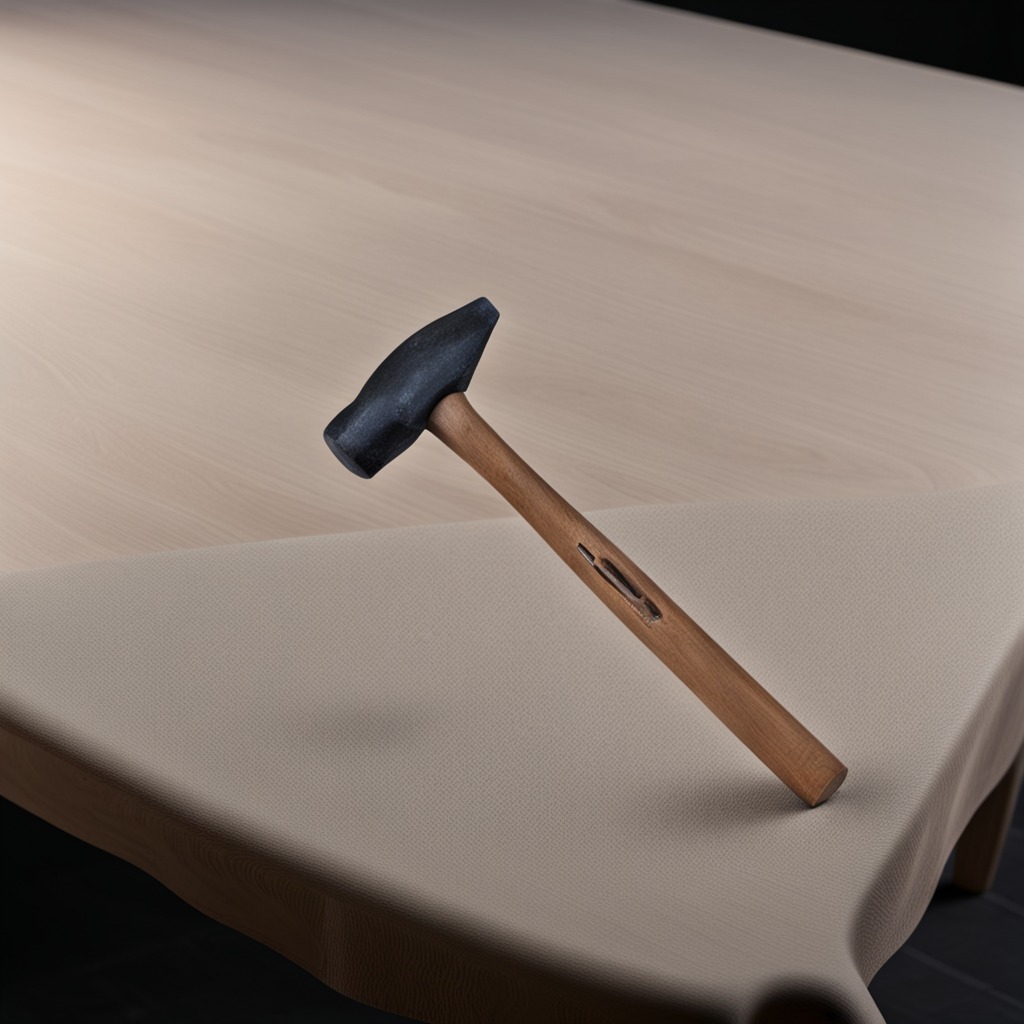
A hammer lies on the wooden table.